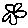
Label: flower